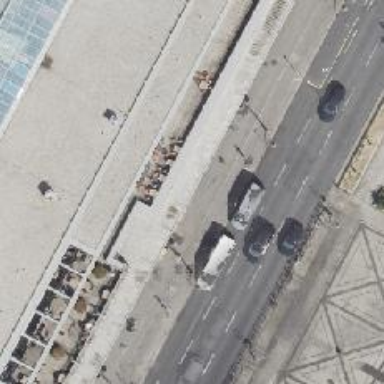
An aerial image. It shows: Building passage tunnel for footway.